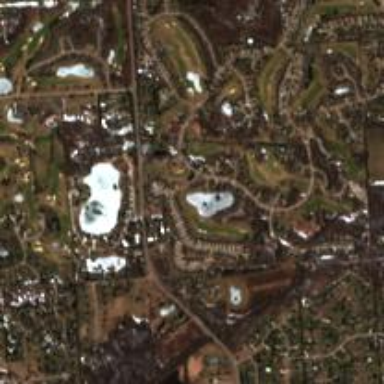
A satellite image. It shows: Golf course.